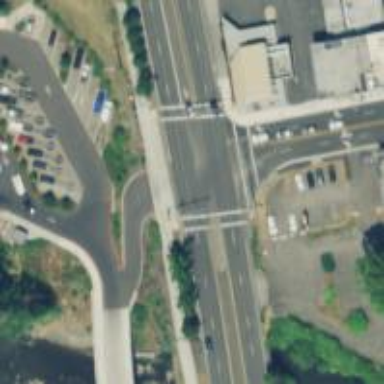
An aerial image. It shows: Crossing on path.